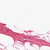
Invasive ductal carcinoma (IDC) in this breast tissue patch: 0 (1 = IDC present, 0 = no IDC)